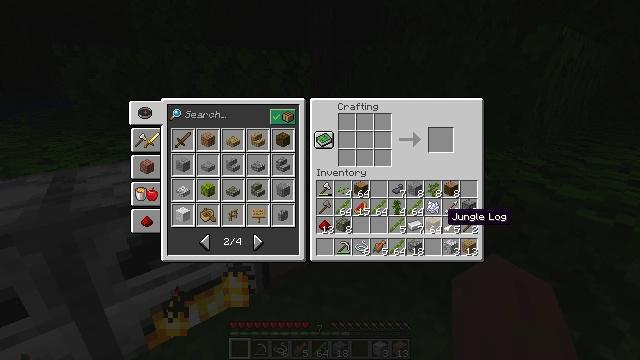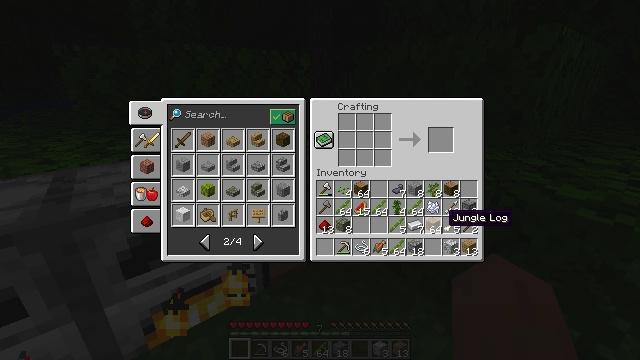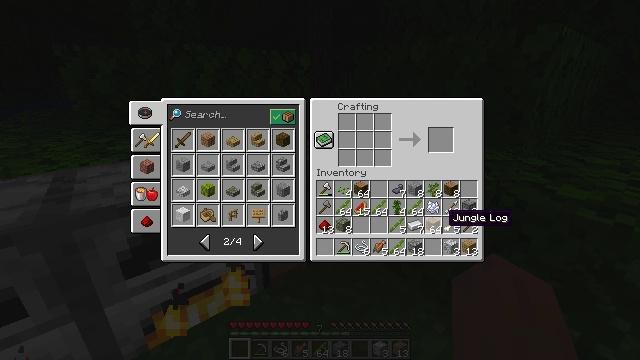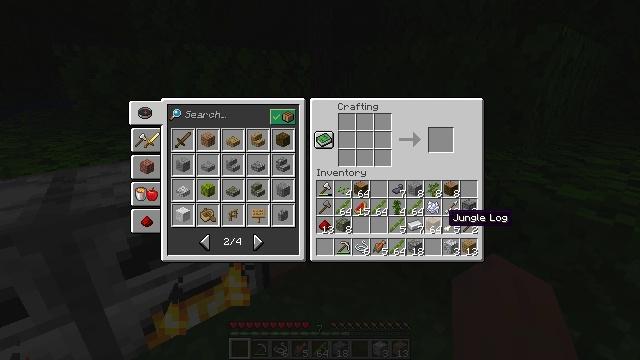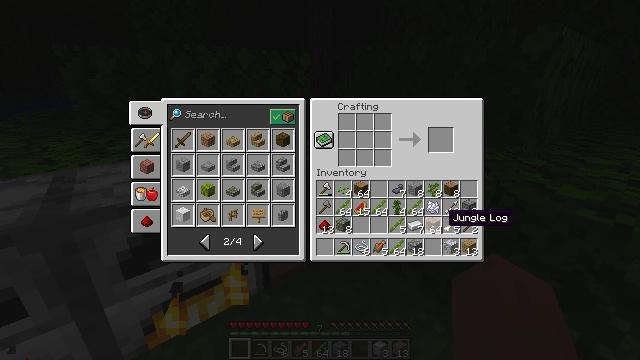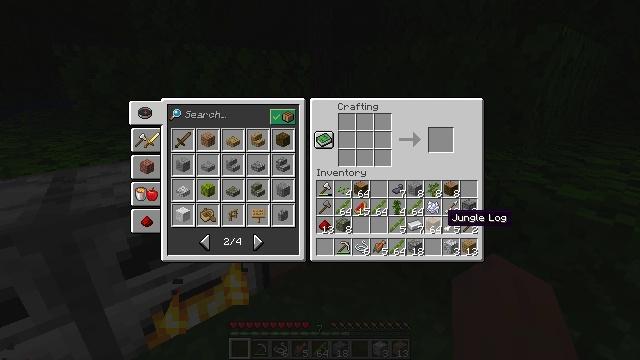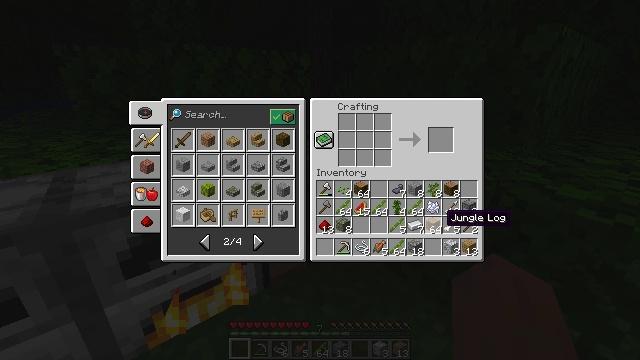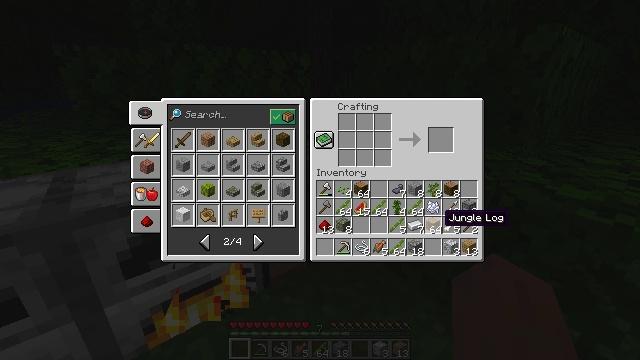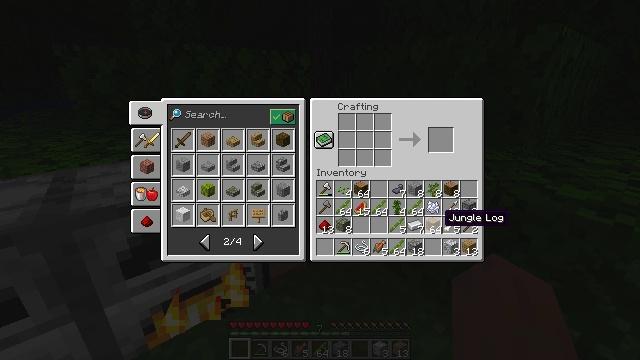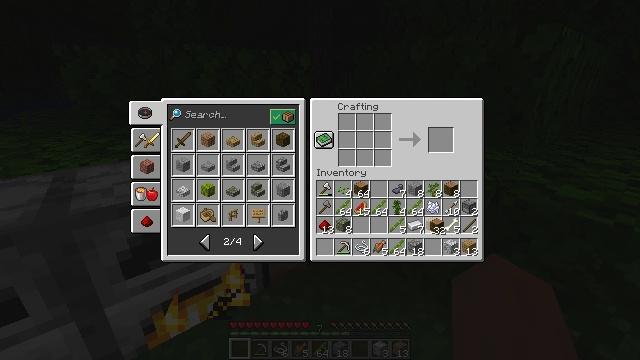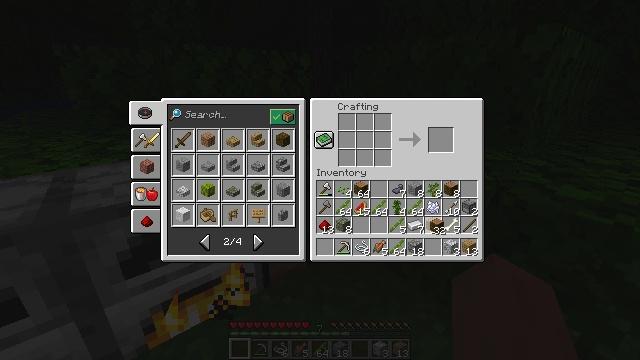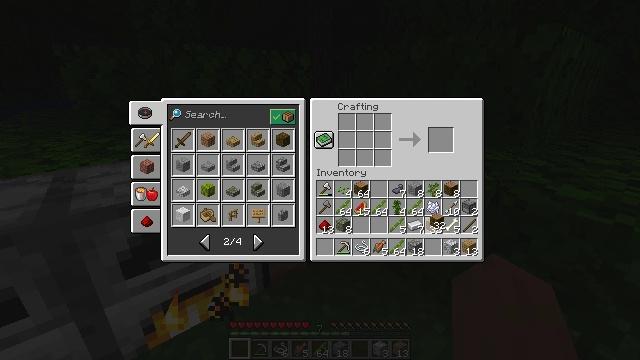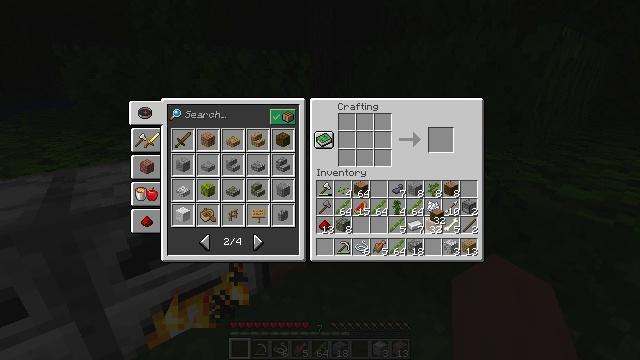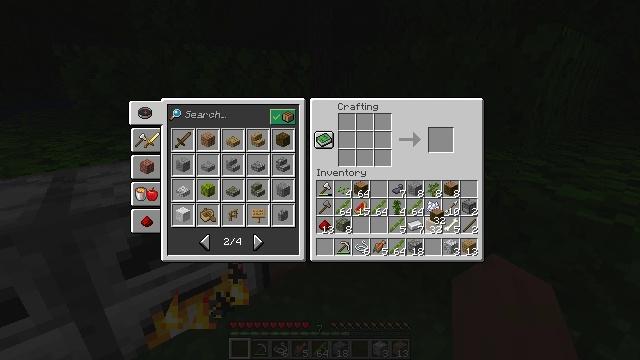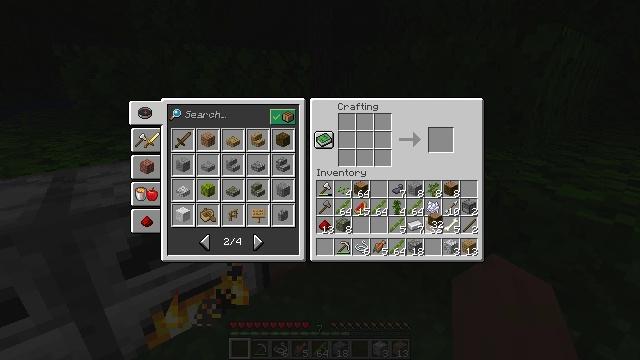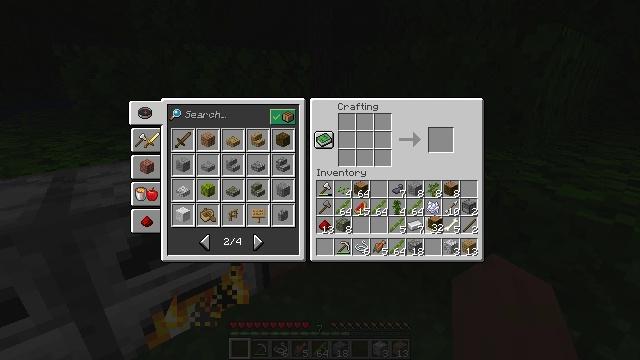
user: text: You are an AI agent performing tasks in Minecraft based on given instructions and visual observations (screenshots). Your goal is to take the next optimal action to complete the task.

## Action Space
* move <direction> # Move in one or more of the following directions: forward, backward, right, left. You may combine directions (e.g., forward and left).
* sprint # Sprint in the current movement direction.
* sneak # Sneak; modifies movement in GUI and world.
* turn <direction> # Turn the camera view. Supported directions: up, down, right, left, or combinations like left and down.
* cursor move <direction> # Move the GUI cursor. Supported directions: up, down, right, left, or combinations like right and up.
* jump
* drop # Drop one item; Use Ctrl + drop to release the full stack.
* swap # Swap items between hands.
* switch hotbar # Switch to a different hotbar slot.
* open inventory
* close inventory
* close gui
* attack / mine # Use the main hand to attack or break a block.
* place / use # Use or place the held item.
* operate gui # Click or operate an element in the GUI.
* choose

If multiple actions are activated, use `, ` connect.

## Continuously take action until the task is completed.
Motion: motion action
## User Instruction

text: Craft jungle planks.
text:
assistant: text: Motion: no_op
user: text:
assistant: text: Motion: no_op
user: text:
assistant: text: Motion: no_op
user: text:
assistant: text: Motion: no_op
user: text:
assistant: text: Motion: no_op
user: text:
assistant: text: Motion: no_op
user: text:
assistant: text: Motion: no_op
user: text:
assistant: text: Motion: no_op
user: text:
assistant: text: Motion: choose
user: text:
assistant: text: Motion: choose
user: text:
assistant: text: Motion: choose
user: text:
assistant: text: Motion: no_op
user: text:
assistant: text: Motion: no_op
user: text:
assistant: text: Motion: no_op
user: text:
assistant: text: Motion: no_op
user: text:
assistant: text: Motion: no_op
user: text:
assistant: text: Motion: operate gui
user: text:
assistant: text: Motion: operate gui
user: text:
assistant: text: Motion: operate gui
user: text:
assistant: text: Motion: no_op
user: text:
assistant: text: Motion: no_op
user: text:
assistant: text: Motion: no_op
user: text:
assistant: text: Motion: cursor move up
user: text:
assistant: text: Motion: cursor move up
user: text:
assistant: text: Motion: no_op
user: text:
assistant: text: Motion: no_op
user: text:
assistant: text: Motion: operate gui
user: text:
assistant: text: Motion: operate gui
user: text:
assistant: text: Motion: cursor move left, operate gui
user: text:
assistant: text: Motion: cursor move left and up